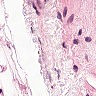
Metastatic tissue present: no